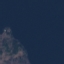
Label: SeaLake